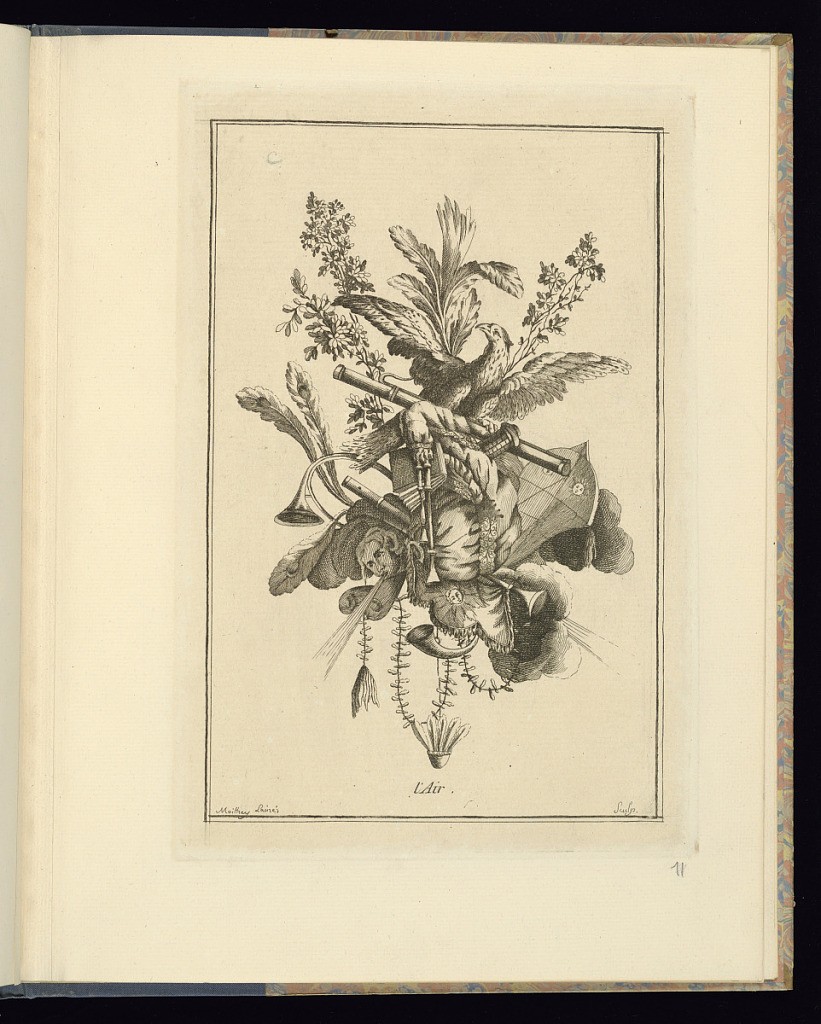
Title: L'Air
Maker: P. Moithey, French, active 18th century
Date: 1773
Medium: Etching on laid paper
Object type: Print
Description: A design for a trophy representing air incorporating a bird, feathers, foliate branches, a bagpipe or musette, horns, flutes, a kite, clouds, wind, a shuttlecock, and a head blowing air from his mouth. The plate is titled and signed.